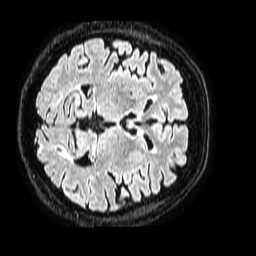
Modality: FLAIR
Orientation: axial
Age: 72
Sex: male
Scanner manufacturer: philips
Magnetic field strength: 1.5 T
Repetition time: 4.8 s
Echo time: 0.3 s